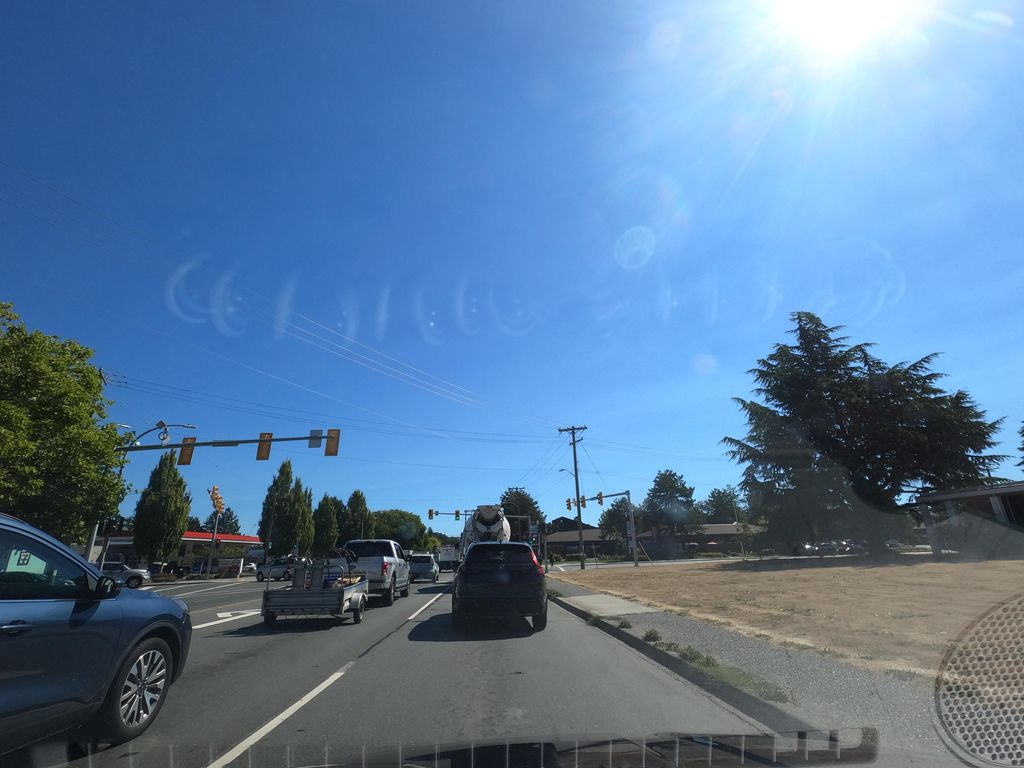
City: victoria